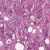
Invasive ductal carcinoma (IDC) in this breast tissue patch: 1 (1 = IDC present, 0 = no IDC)